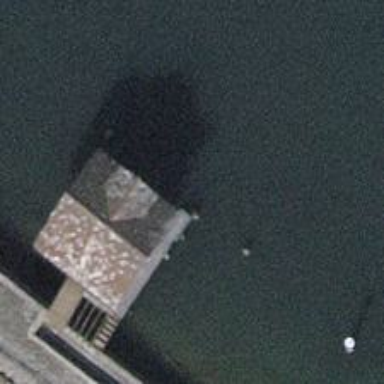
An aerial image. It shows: Boathouse.